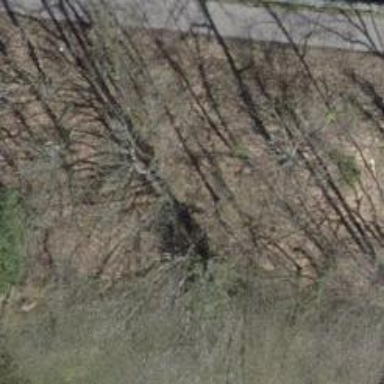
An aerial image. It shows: Unpaved path.